Question: I have a menu that's been created using a table (if possible, please provide answers that do not require me to change to a list or something else... apologies about that)
Anyway, I'd like to add a separator between the each menu item except for the item that is selected. Meaning if a menu item is selected I would like border-right to not exist. Please have a look at the attached image:

As you can see, enquiries is selected; however, the border from the knowledge menu item is still visible. Is there any way to remove this?
At the moment the css is as follows:
'''
div#nav a{
color: #FFFFFF;
border-right: 1px solid red;
}
div#nav td.selected a{
color: #004466;
border-right: none;
}
'''
HTML:
'''
<div id="nav">
<table id="navTable" cellspacing="0" cellpadding="0">
<tr>
<td><a href="Knowledge">Knowledge</a></td>
<td><a href="Enquiries">Enquiries</a></td>
<td><a href="Contact">Contact</a></td>
</tr>
</table>
</div>
'''
Are there any CSS tricks that would help me in removing the border-right of the item that's next to the 'selected' menu item? Note: if it helps I can use border-left too.
Any insight would be extremely helpful. Thank you!!
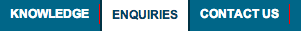
Answer: This should do the trick:
'''
div#nav a {
border-left: 1px solid red;
}
div#nav td:first-child a, div#nav td.selected a, div#nav td.selected + td a {
border-left: none;
}
'''
See fiddle here: <URL>